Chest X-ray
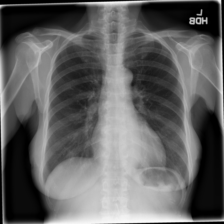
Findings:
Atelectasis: negative
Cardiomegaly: negative
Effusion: negative
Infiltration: negative
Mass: negative
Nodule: negative
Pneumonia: negative
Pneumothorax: negative
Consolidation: negative
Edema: negative
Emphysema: negative
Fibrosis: negative
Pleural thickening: negative
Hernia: negative